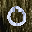
Label: 0